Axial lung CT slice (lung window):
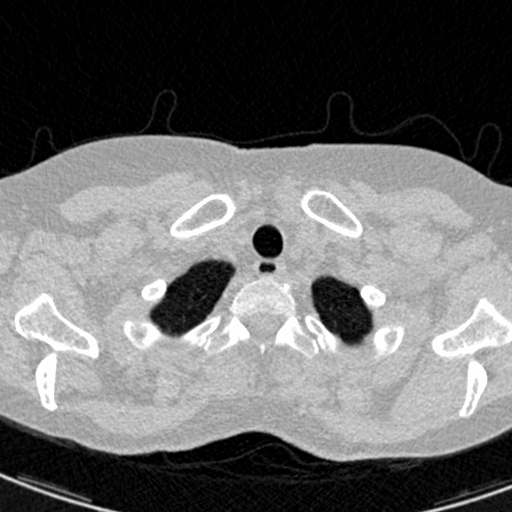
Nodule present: no